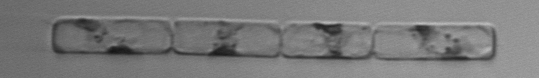
Label: Guinardia_delicatula